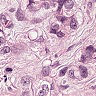
Metastatic tissue present: yes